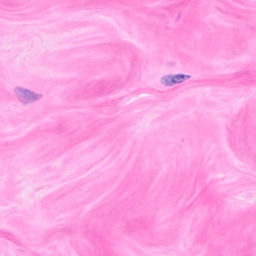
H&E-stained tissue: Breast